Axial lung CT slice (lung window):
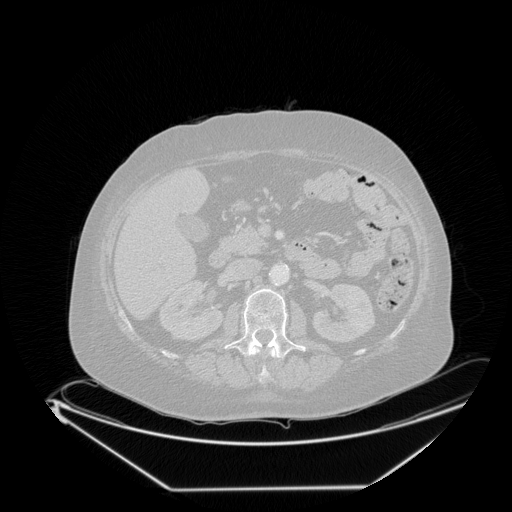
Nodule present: no